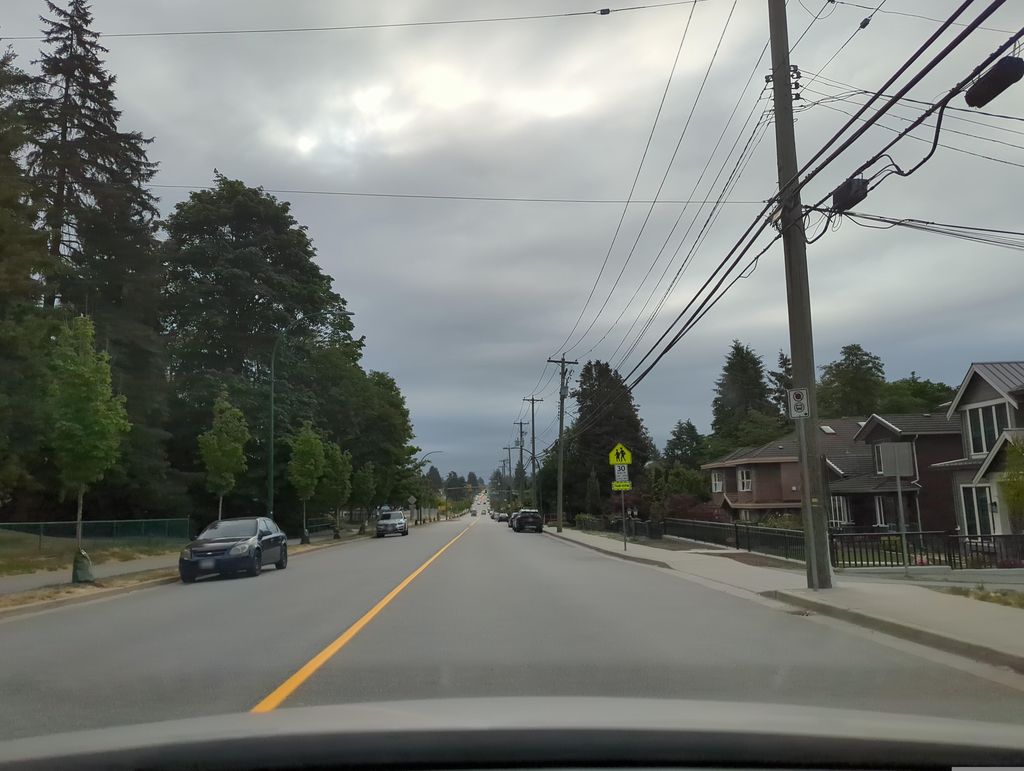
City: vancouver